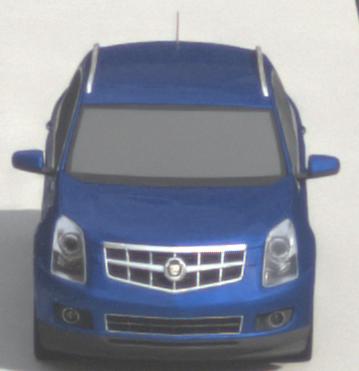
Make: Cadillac
Model: SRX 3.0 V6
Detailed model: SRX (II)
Model produced from: 2010/12
Model produced until: 2012/01
Doors: 5
Color: blue
Road condition: dry road
Daytime: morning or afternoon
Contrast: low contrast